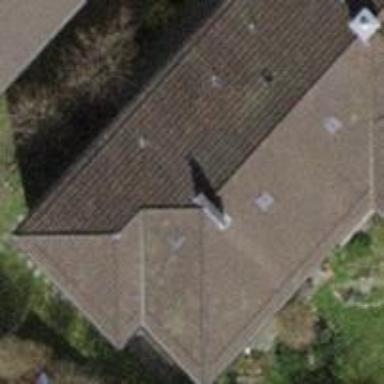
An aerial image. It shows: Building with tile roof.